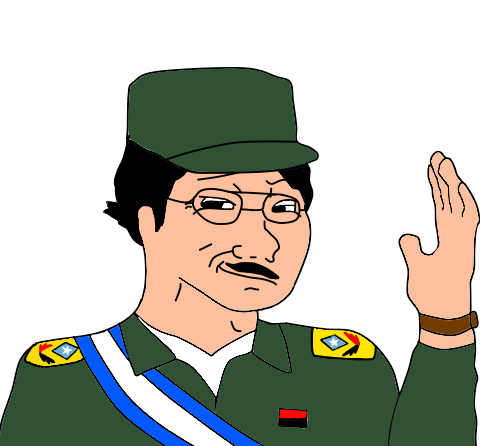
Label: 5_Smugjak